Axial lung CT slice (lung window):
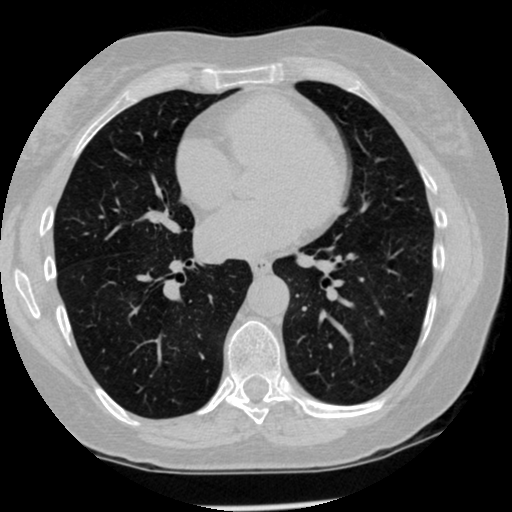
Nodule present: no